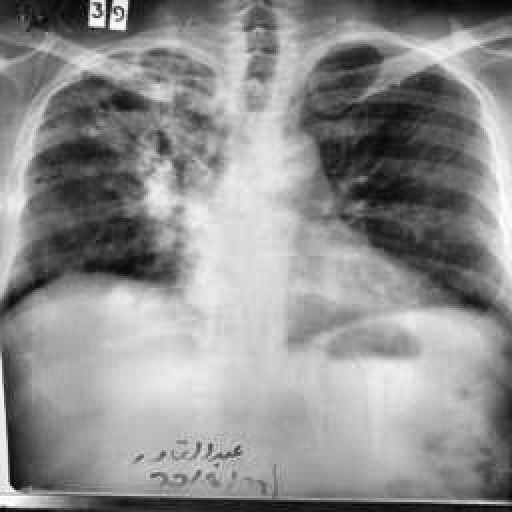
Finding: TUBERCULOSIS